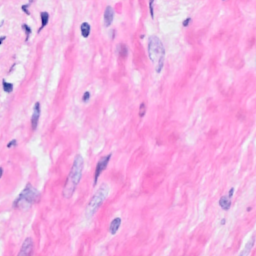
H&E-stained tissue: Breast